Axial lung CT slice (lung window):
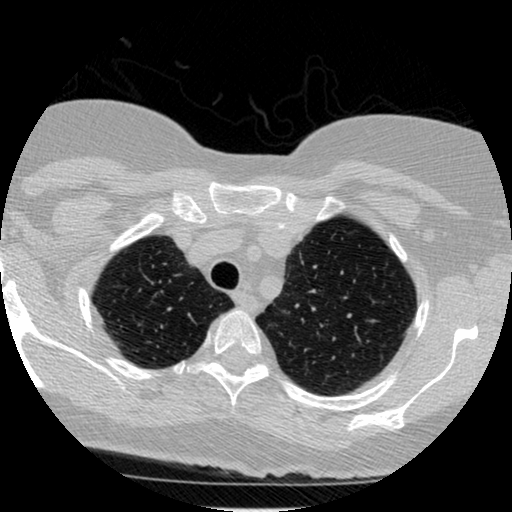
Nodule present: no